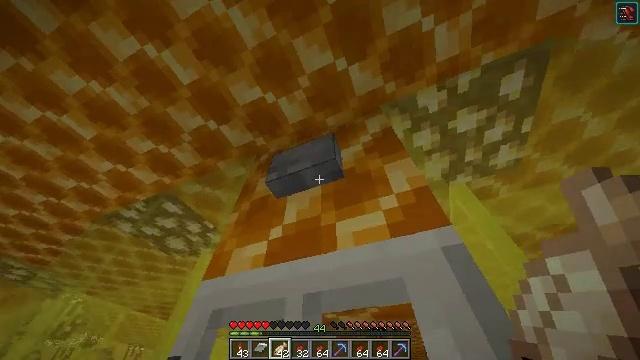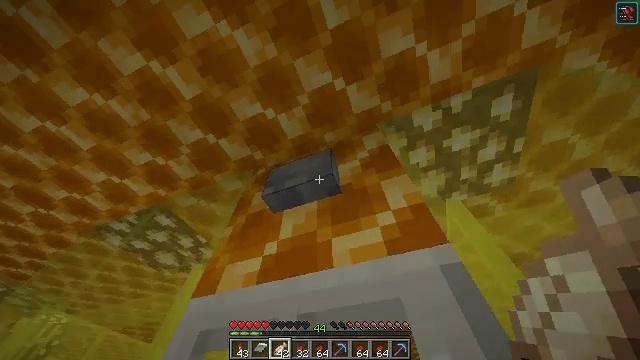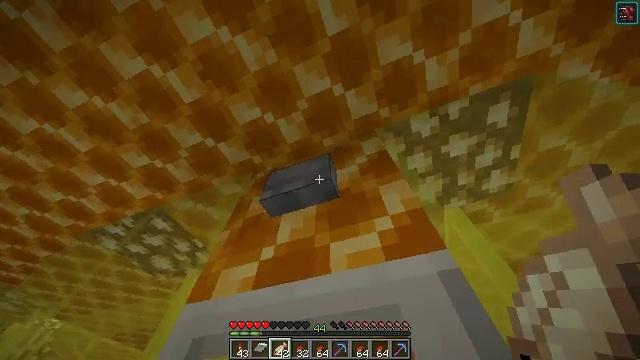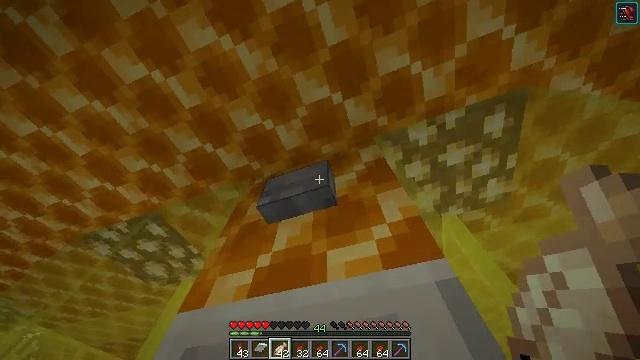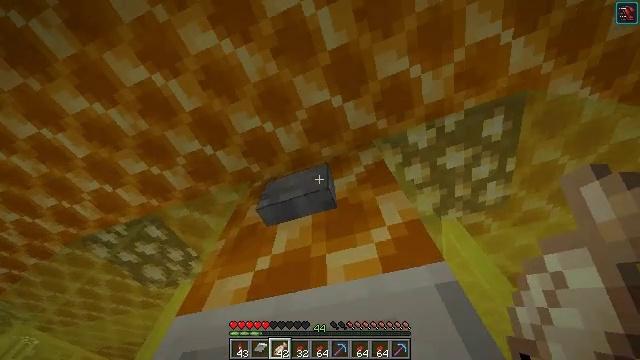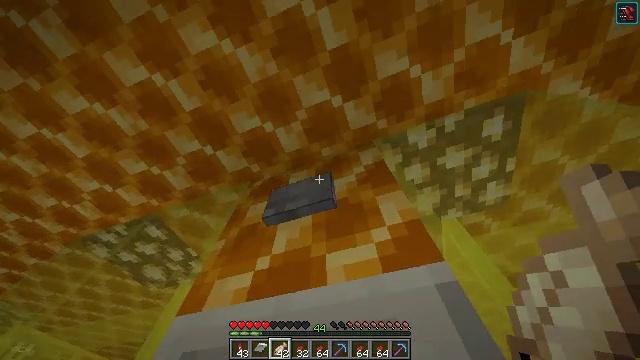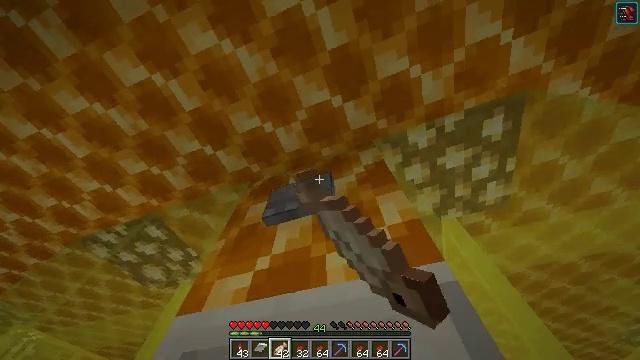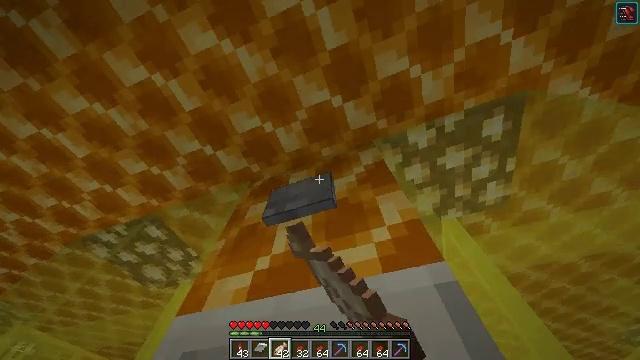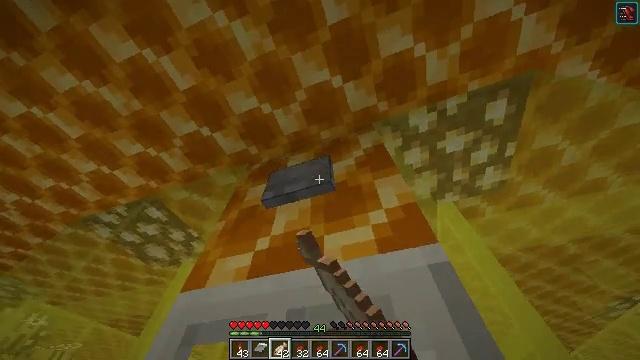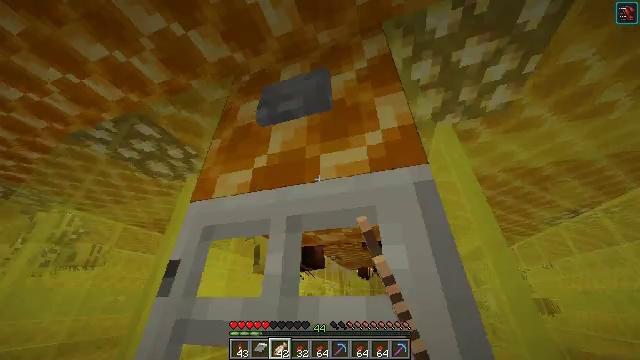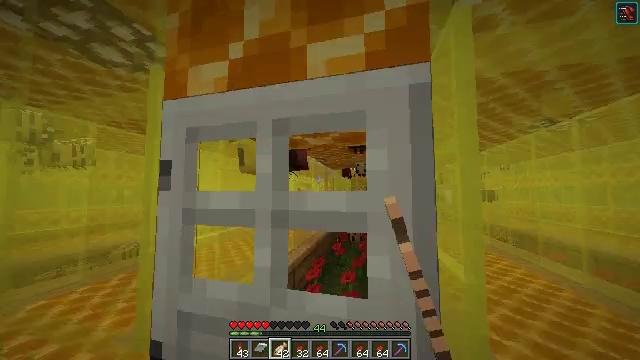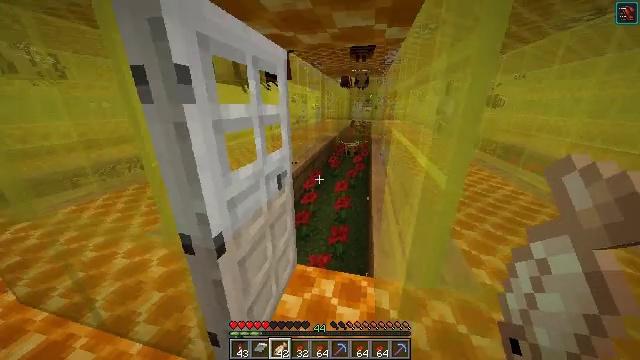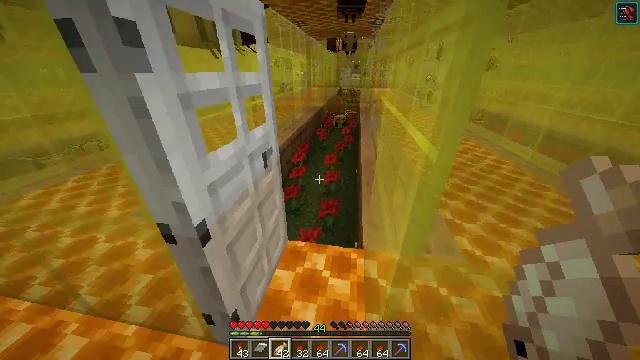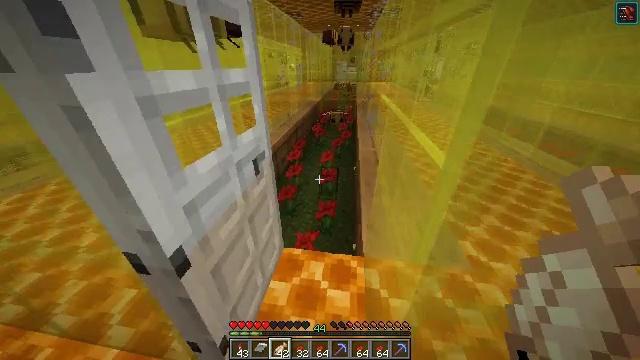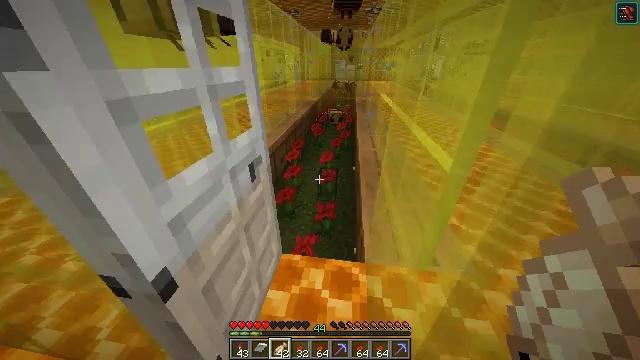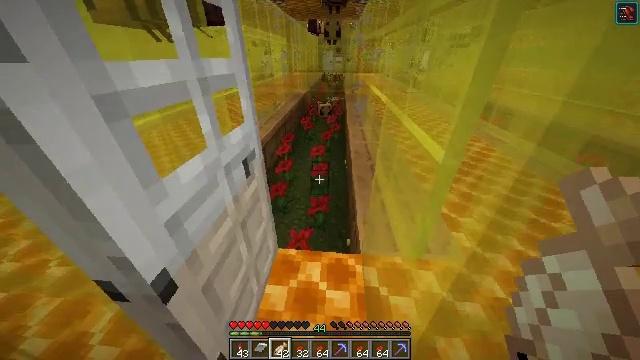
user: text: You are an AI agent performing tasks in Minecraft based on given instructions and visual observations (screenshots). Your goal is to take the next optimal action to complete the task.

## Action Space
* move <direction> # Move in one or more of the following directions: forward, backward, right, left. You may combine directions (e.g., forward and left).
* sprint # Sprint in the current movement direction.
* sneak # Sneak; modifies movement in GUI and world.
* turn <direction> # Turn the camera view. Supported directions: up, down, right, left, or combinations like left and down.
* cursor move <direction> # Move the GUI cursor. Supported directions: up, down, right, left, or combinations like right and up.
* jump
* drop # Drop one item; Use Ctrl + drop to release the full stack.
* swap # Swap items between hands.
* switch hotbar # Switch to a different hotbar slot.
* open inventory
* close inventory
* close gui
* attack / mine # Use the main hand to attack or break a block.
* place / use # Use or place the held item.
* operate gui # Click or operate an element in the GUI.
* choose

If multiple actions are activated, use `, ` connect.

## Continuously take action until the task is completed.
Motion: motion action
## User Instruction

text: Form a honey block with honey bottles in the grid.
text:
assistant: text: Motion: turn right and up
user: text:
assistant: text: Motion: turn up
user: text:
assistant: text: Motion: turn up
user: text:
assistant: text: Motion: no_op
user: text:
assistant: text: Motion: use / place
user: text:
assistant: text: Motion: use / place
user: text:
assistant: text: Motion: use / place
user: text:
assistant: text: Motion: turn down
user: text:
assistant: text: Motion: turn right and down
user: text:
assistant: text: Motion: turn right and down
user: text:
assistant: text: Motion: turn right and down
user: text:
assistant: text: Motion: move forward, turn right and down
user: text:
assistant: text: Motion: move forward, turn right and down
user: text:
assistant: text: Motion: move forward
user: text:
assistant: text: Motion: move forward, turn right and down
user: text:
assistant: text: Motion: move forward, turn right and down
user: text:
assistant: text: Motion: move forward
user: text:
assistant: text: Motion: move forward
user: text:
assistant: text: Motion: move forward and move right
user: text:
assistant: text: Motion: move forward and move right
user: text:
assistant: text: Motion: move forward and move right
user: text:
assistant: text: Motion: move forward and move right
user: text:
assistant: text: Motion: move forward and move right, turn left and down
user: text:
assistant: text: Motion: move right, turn left and up
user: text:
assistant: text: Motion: move right, turn left and up
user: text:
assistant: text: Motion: move back, turn left and up
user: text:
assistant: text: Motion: move back
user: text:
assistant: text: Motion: move back
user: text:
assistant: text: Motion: move back
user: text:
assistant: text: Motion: no_op